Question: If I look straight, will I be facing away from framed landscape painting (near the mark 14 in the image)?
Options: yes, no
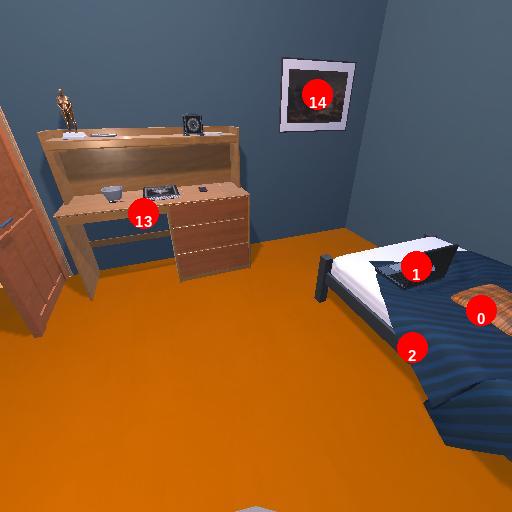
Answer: yes